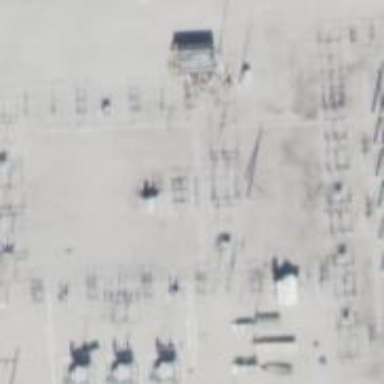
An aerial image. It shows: Switch used for power control.